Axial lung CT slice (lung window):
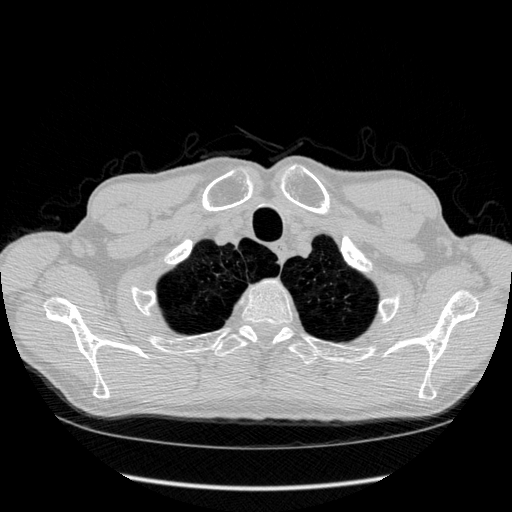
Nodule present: no